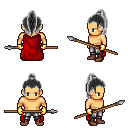
a pixel art fantasy rpg character, male body template, human, tanned skin, red cape, metal pants, gray long topknot hairstyle, gold gloves, brown shoes, spear, four views (front, back, left, right), 2x2 character sprite sheet, small pixel art, hard edges, no anti-aliasing